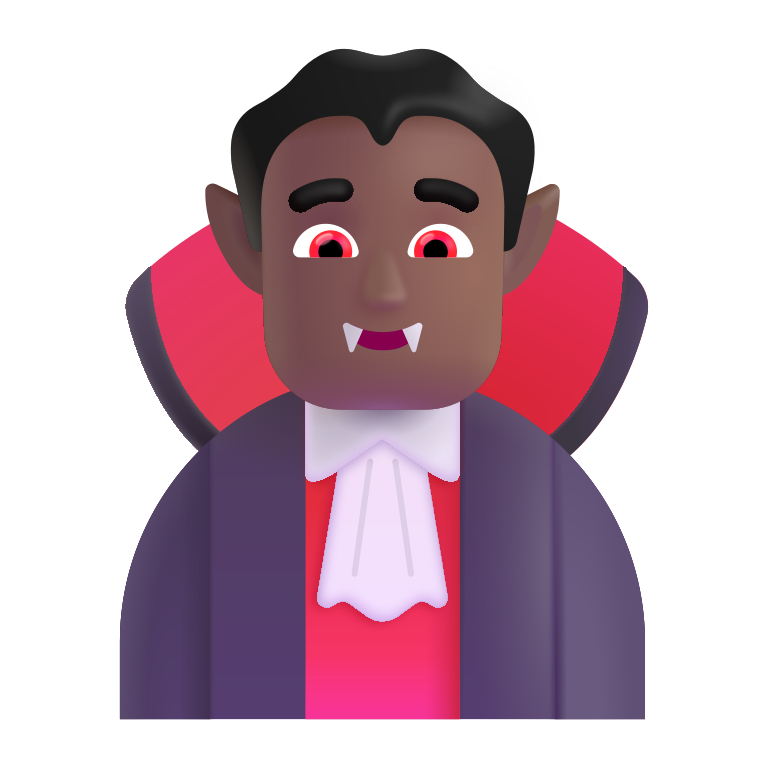
man vampire color  dark